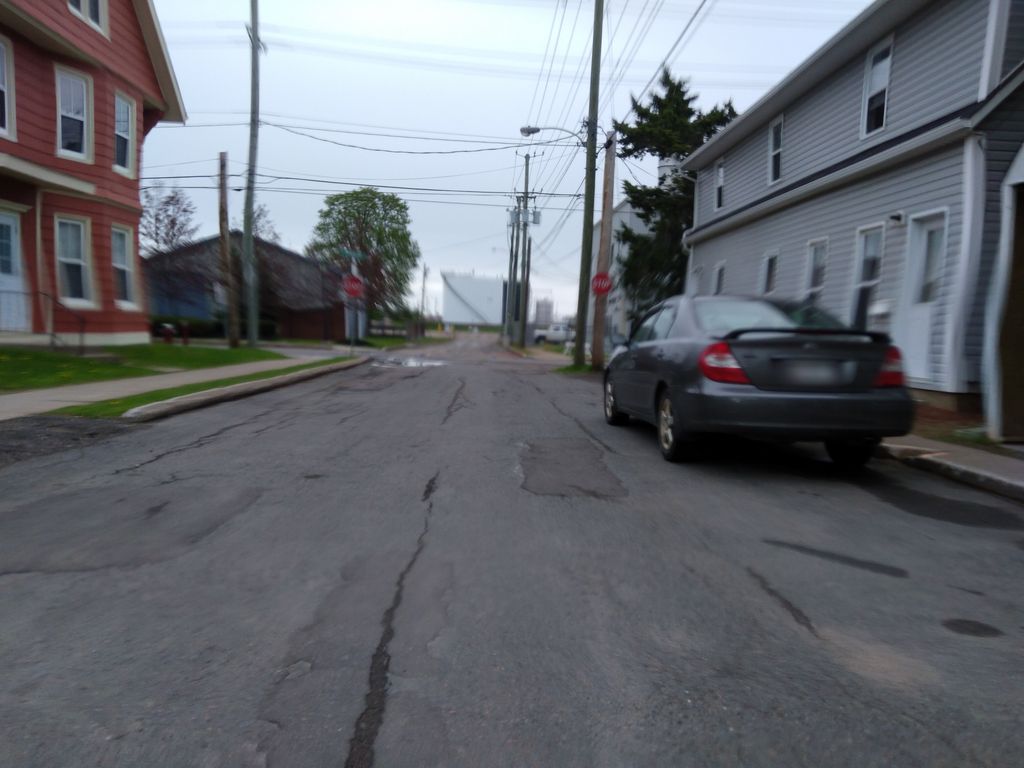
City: charlottetown